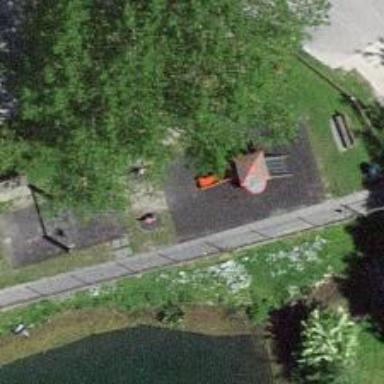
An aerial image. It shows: Playground area for leisure activities on the land.